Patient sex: M
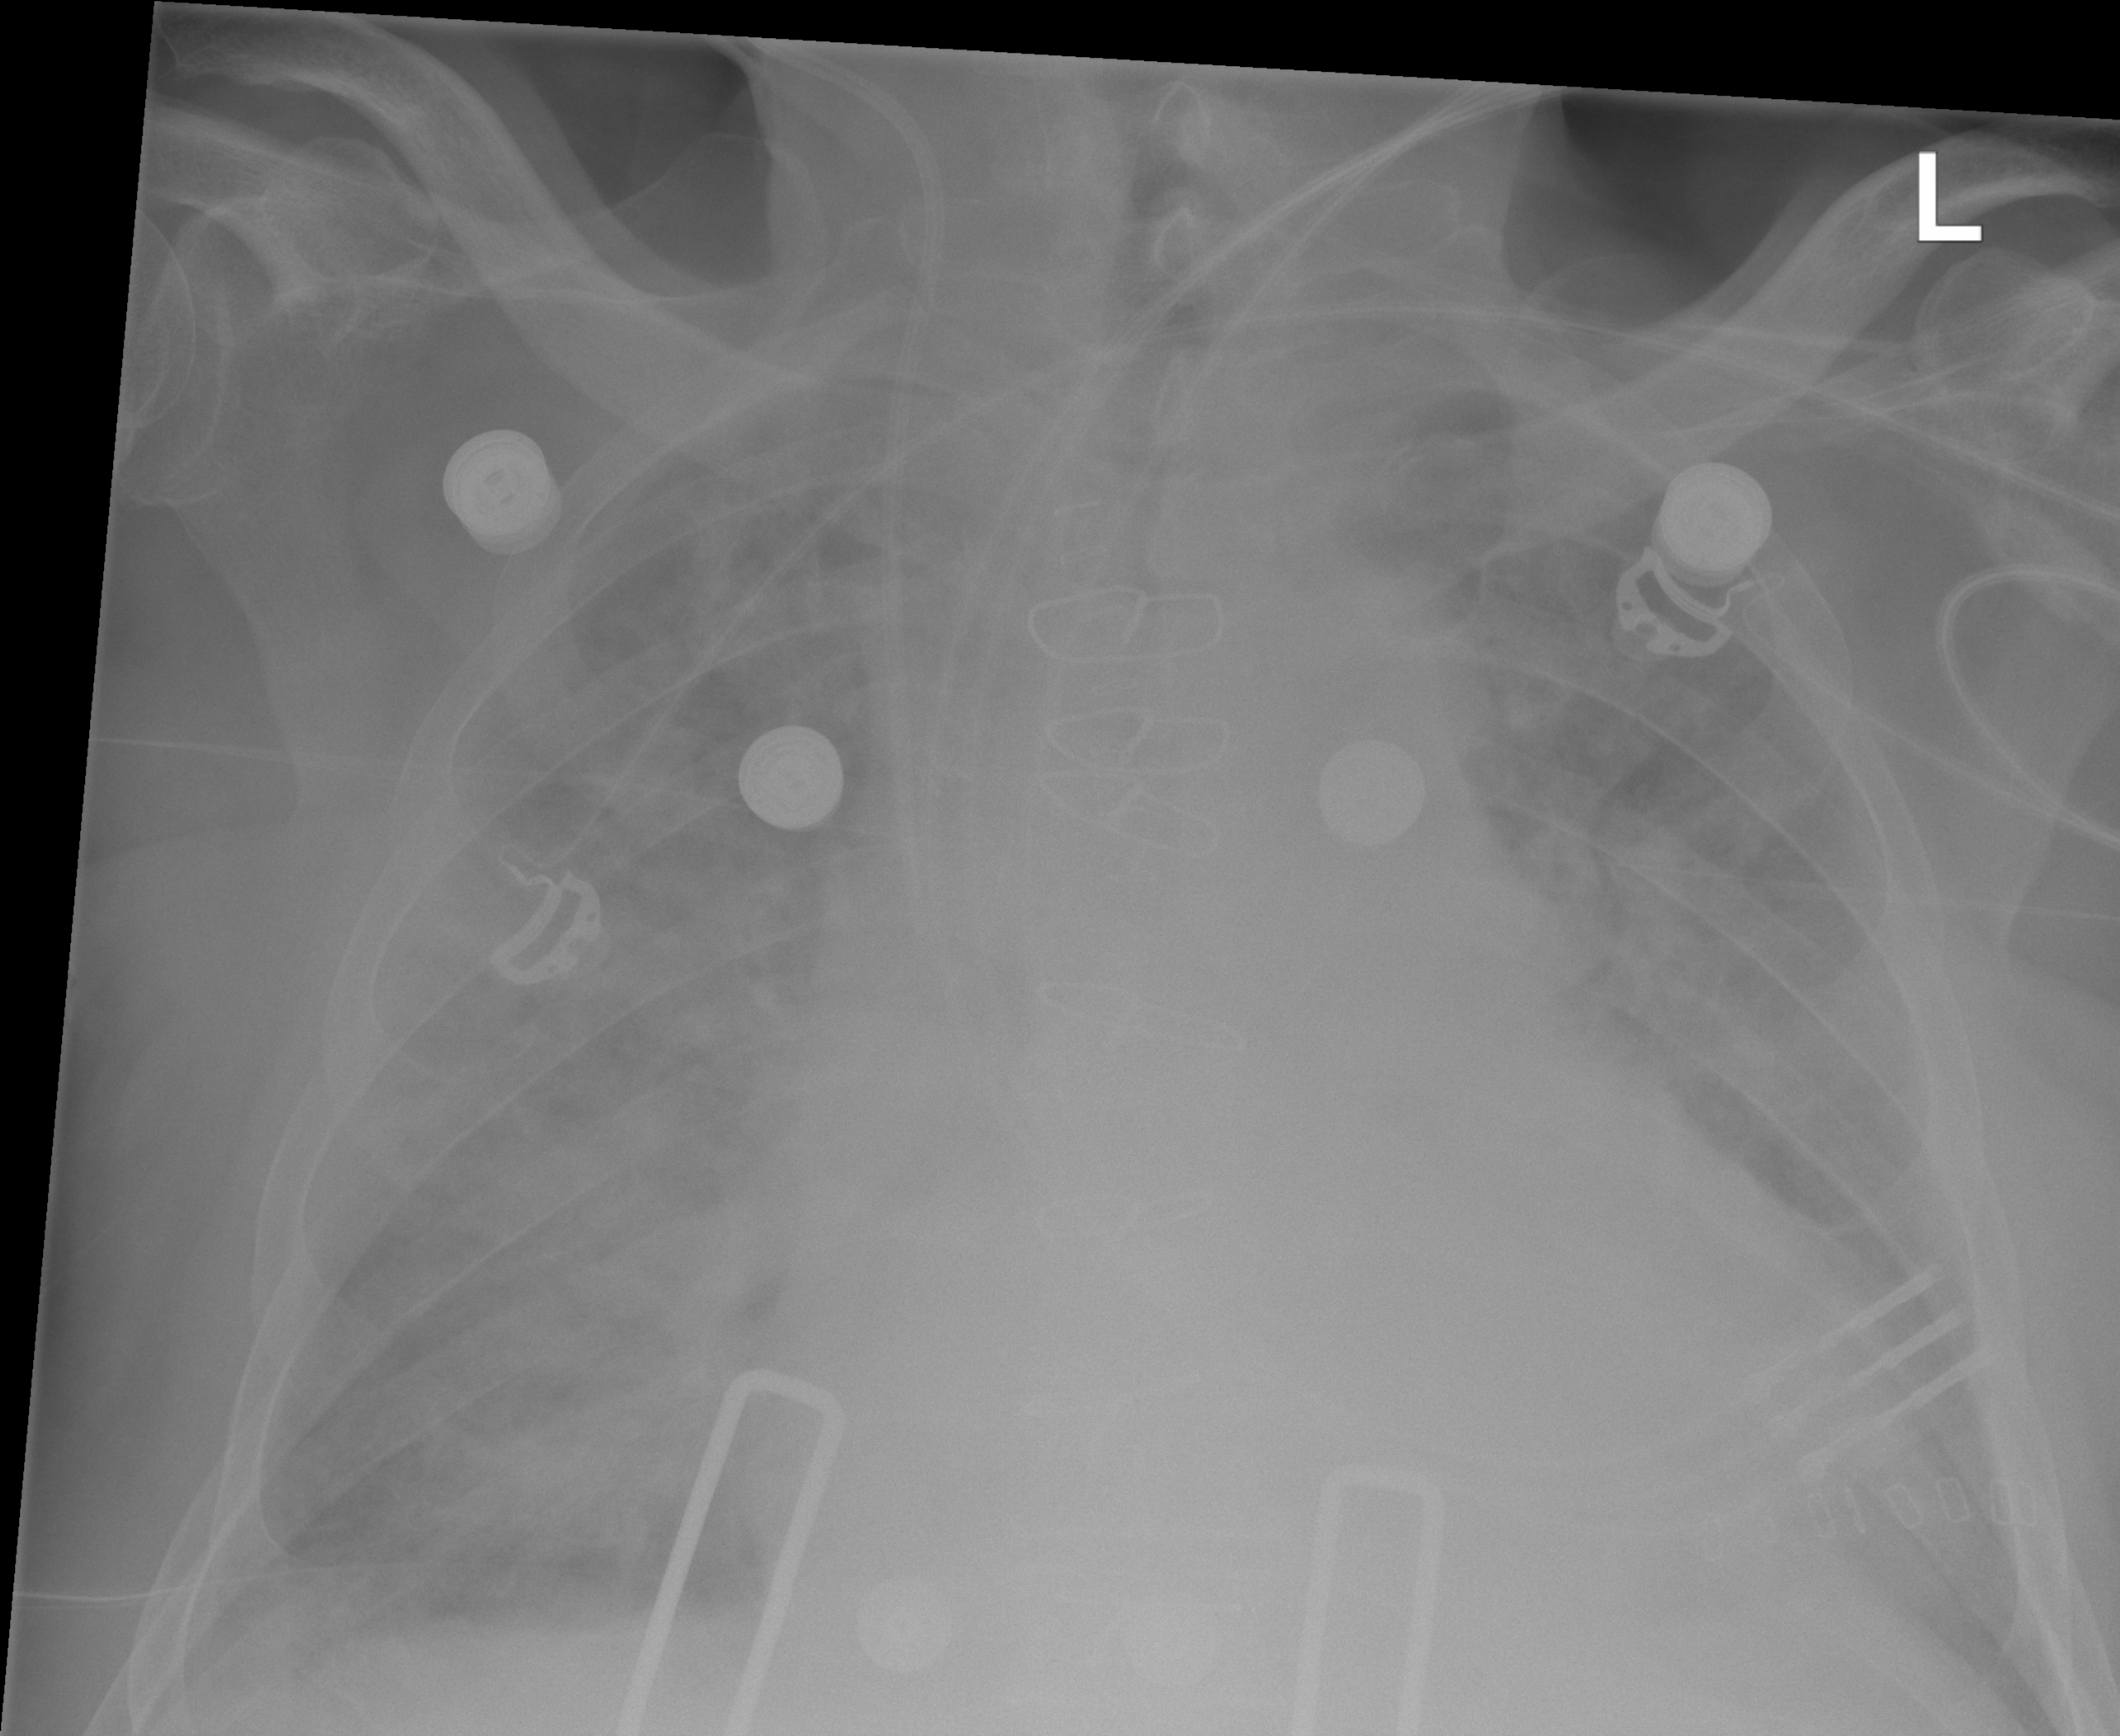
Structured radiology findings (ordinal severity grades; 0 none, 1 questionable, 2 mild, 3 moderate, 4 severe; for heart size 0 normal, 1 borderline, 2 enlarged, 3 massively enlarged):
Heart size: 2
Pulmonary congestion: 2
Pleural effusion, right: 2
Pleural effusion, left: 0
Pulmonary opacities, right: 3
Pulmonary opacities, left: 2
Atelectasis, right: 3
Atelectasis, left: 2